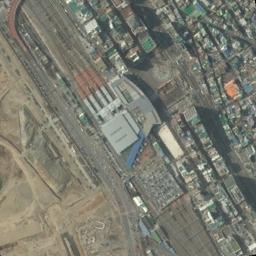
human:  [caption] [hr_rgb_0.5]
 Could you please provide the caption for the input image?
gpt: The railway station is on the bare land next to some buildings .

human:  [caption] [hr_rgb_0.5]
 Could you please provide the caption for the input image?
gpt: Many buildings are beside the railway station .

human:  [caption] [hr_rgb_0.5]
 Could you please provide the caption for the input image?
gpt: The railway station has some railways and buildings and the railway station is between the wasteland and lots of other buildings .

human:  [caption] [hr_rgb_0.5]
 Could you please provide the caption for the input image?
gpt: There is a railway station under construction in the suburbs .

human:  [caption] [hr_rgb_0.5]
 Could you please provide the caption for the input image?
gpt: There are some buildings and yellow bare land beside the railway station .